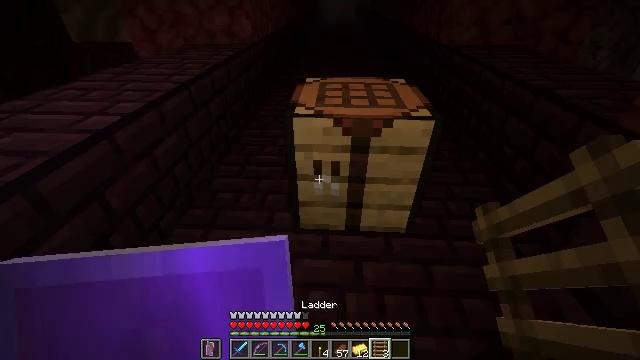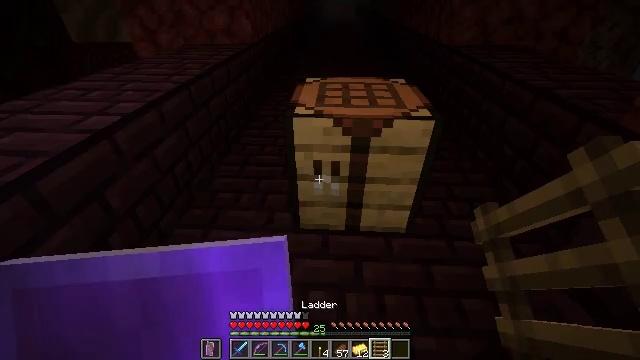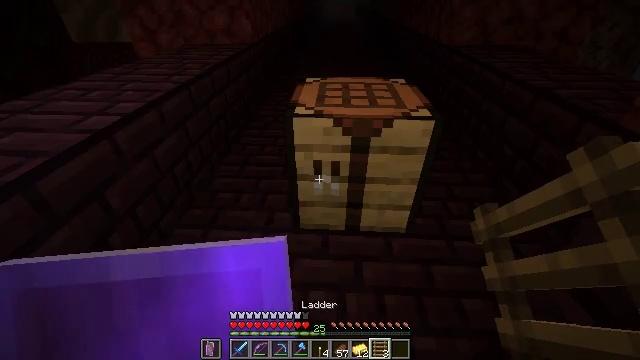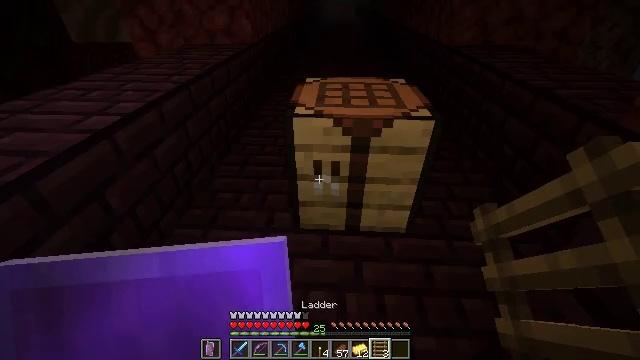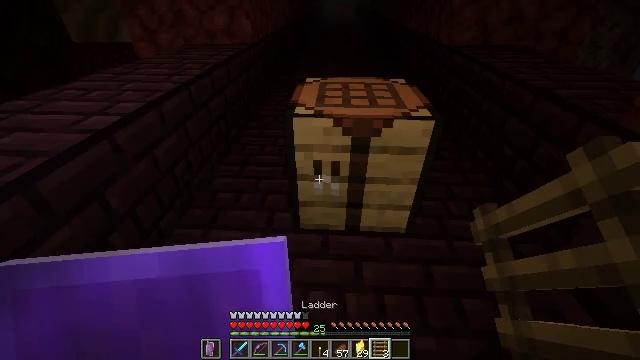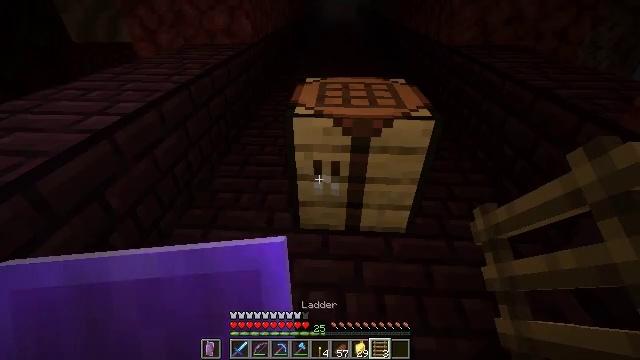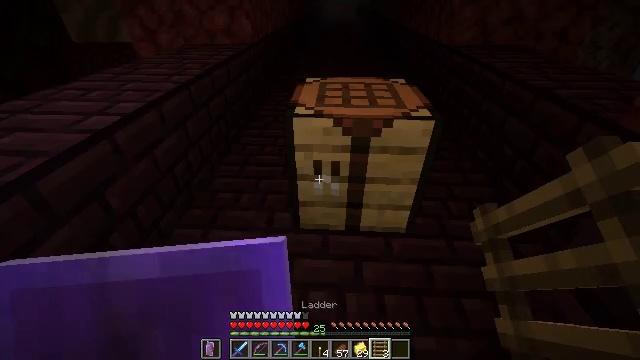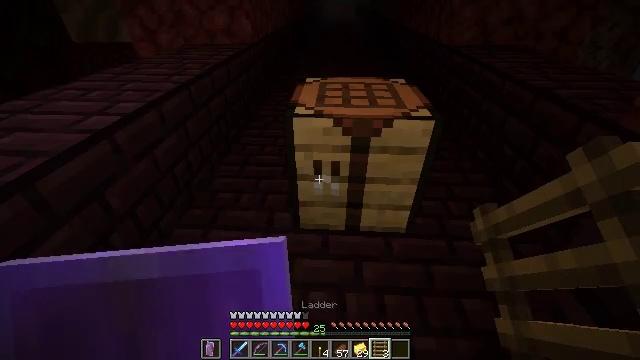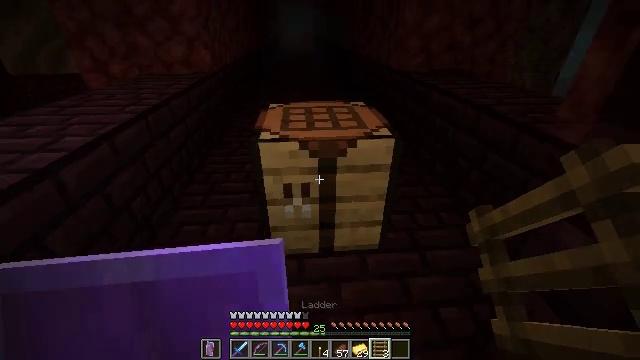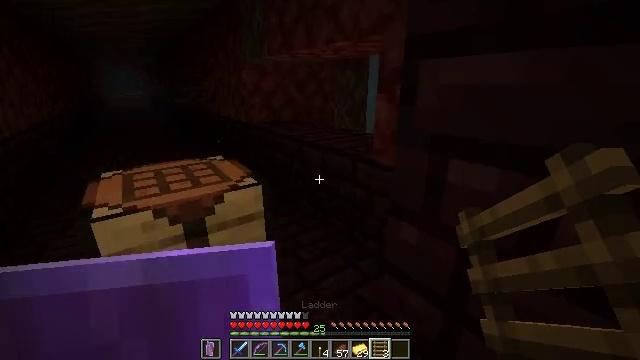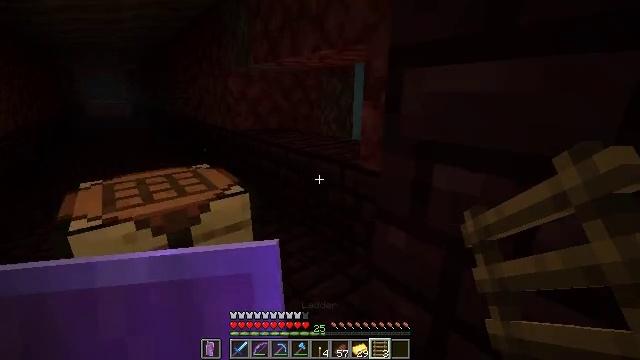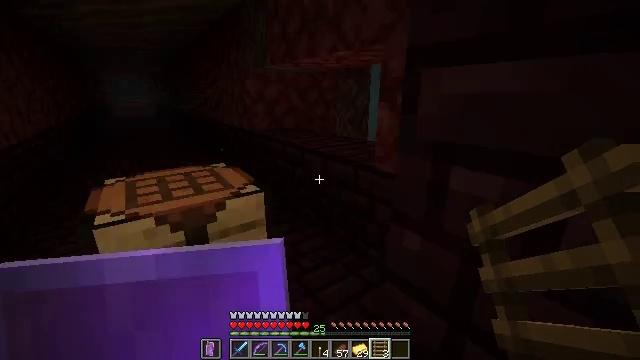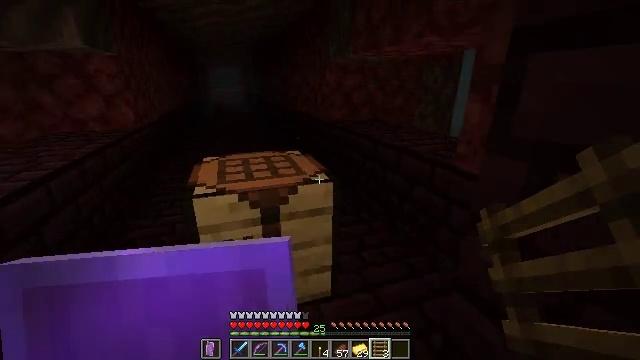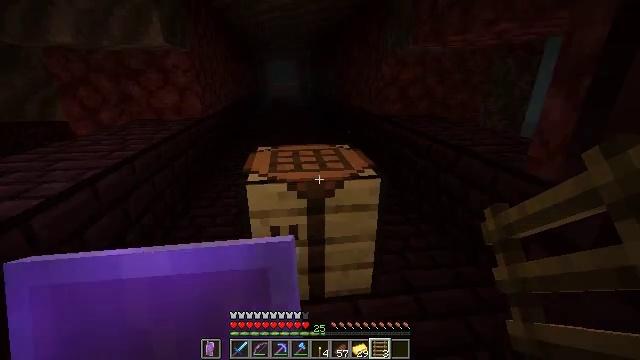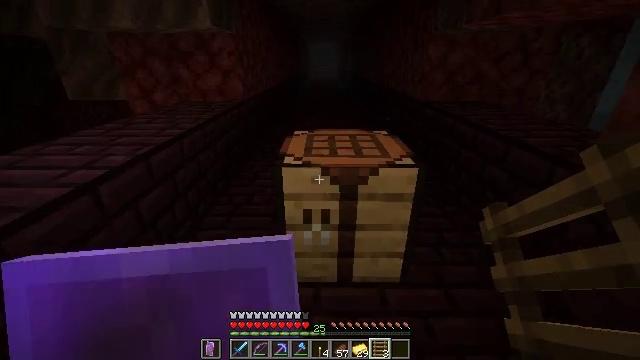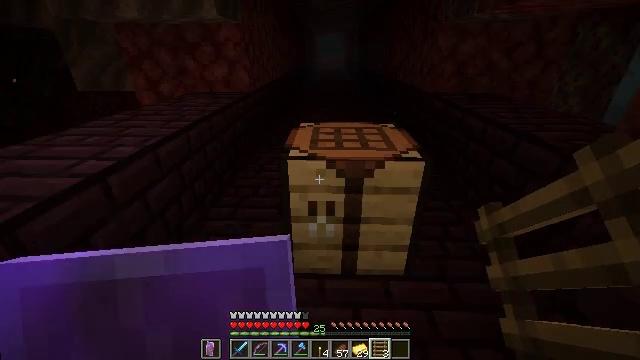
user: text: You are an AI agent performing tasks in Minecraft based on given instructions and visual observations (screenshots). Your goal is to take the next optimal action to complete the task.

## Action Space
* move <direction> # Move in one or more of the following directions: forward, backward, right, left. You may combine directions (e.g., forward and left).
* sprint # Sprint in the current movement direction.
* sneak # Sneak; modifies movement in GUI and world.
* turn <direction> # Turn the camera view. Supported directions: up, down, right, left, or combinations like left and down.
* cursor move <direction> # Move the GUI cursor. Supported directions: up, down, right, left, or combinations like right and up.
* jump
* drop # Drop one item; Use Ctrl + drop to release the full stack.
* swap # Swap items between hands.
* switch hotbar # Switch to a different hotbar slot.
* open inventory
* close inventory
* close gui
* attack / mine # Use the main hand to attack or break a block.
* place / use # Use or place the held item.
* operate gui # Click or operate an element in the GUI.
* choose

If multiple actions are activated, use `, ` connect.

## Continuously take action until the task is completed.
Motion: motion action
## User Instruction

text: Open the crafting table to craft a ladder.
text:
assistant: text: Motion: no_op
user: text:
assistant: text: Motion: no_op
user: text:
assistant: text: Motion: no_op
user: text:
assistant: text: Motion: no_op
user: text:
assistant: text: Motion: no_op
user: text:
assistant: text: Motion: no_op
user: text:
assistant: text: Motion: no_op
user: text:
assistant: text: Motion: turn right and up
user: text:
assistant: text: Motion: turn right and up
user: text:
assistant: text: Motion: turn right and up
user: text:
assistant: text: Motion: turn left
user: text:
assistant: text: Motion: turn left and down
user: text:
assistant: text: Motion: turn left and down
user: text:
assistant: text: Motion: turn left and down
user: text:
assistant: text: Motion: turn left and down, use / place
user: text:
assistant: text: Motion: use / place
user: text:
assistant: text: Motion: use / place
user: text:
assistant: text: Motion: no_op
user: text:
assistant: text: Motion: no_op
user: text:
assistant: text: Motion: open gui
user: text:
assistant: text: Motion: no_op
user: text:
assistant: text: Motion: no_op
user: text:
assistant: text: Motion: no_op
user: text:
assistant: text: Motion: cursor move left
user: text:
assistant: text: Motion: cursor move left
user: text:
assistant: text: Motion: cursor move left and down
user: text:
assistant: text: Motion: cursor move left and down
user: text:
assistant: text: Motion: cursor move left
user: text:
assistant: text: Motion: no_op
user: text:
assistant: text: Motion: no_op